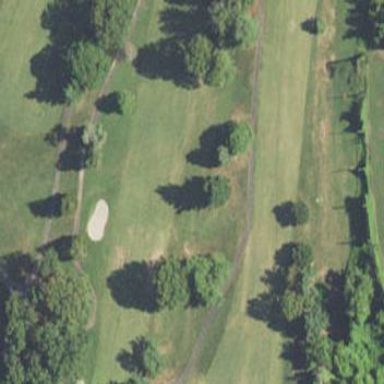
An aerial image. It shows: Grassy area designated as golf fairway.